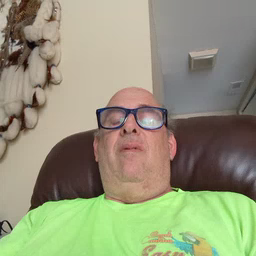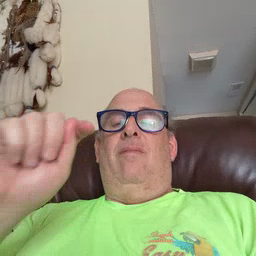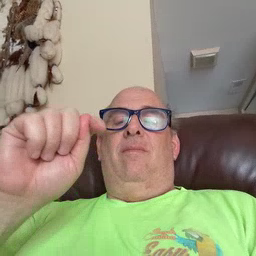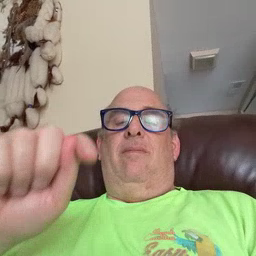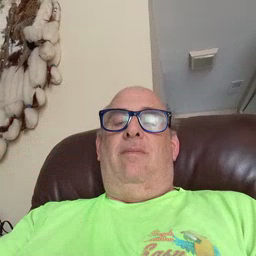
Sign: potty